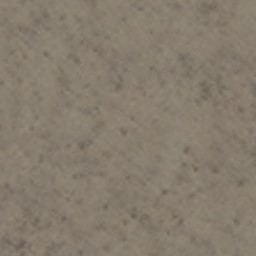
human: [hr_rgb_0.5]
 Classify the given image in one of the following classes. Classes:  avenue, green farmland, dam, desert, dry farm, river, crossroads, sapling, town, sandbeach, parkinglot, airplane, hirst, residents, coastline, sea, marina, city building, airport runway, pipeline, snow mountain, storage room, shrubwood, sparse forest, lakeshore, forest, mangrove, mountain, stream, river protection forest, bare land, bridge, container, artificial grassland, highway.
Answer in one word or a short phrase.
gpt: bare land